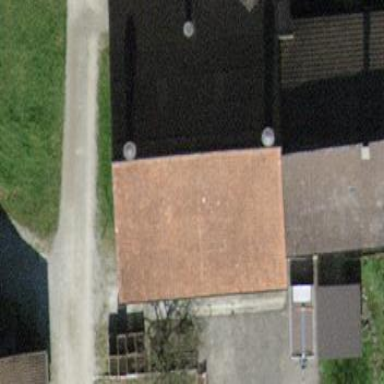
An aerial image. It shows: Part of building.